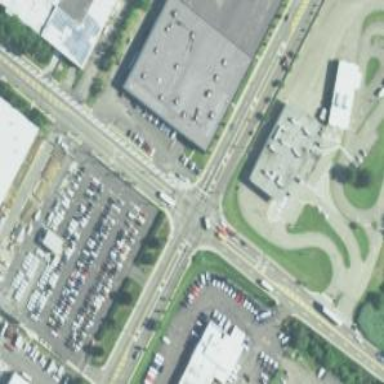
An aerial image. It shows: Marked road crossing.